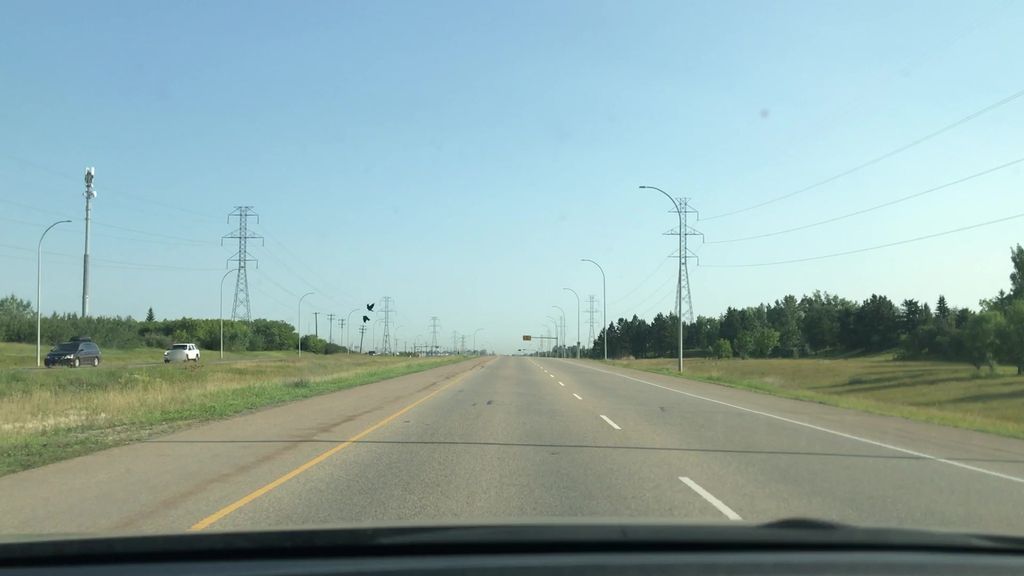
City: edmonton